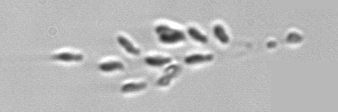
Label: Dinobryon